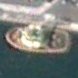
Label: civil